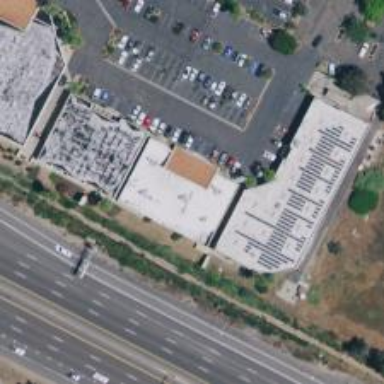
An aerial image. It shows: Clinic.